Current action and preconditions to check: trajectory_clear

Your task: For each precondition in the list above, predict whether it will hold at this action.

Consider the current scene as observed from the mobile robot's camera, and analyze the predicted future states of all dynamic agents (e.g., people, animals, vehicles, or any moving entities) within the NEXT SECOND.

IMPORTANT: Only answer "very likely" if you are absolutely certain—based on strong, clear evidence—that a dynamic agent will violate the precondition in the predicted future state. Do NOT answer "very likely" for unlikely, ambiguous, or low-probability risks.

Ask yourself for each precondition: Is there a high probability, with clear and convincing evidence, that the predicted future states of any dynamic agent will interfere with the predicted future state of the currently executing action within the NEXT SECOND, causing that precondition to fail?

Assess the risk level based on these predictions. Use "likely" or "very likely" if motions create a clear risk of interference.

Use "neutral" or "improbable" if agents are nearby but their predicted paths are clearly diverging or non-conflicting.

Failure Risk Categories: "very improbable", "improbable", "neutral", "likely", "very likely"

Answer Format: Output ONLY the probability_of_failure value from these categories: "very improbable", "improbable", "neutral", "likely", "very likely"

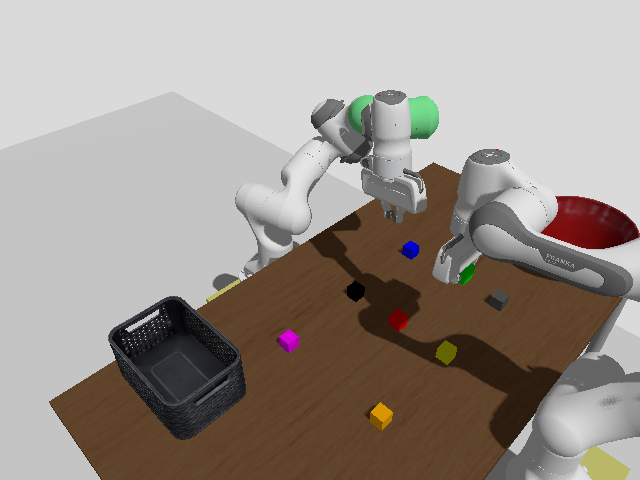

Answer: improbable